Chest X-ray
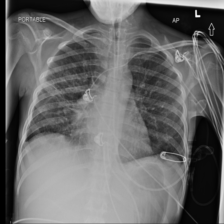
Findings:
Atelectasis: negative
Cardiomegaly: negative
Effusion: negative
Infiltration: negative
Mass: negative
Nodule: negative
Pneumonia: negative
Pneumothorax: negative
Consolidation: negative
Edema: negative
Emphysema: negative
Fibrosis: negative
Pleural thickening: negative
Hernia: negative